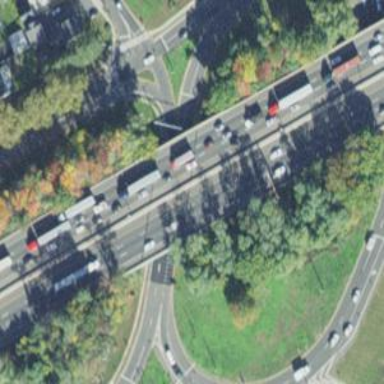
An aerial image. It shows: Asphalt motorway.